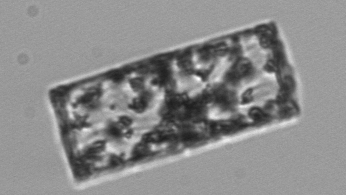
Label: Guinardia_flaccida